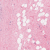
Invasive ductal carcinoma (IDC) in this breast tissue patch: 0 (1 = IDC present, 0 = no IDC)